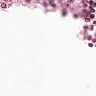
Metastatic tissue present: no